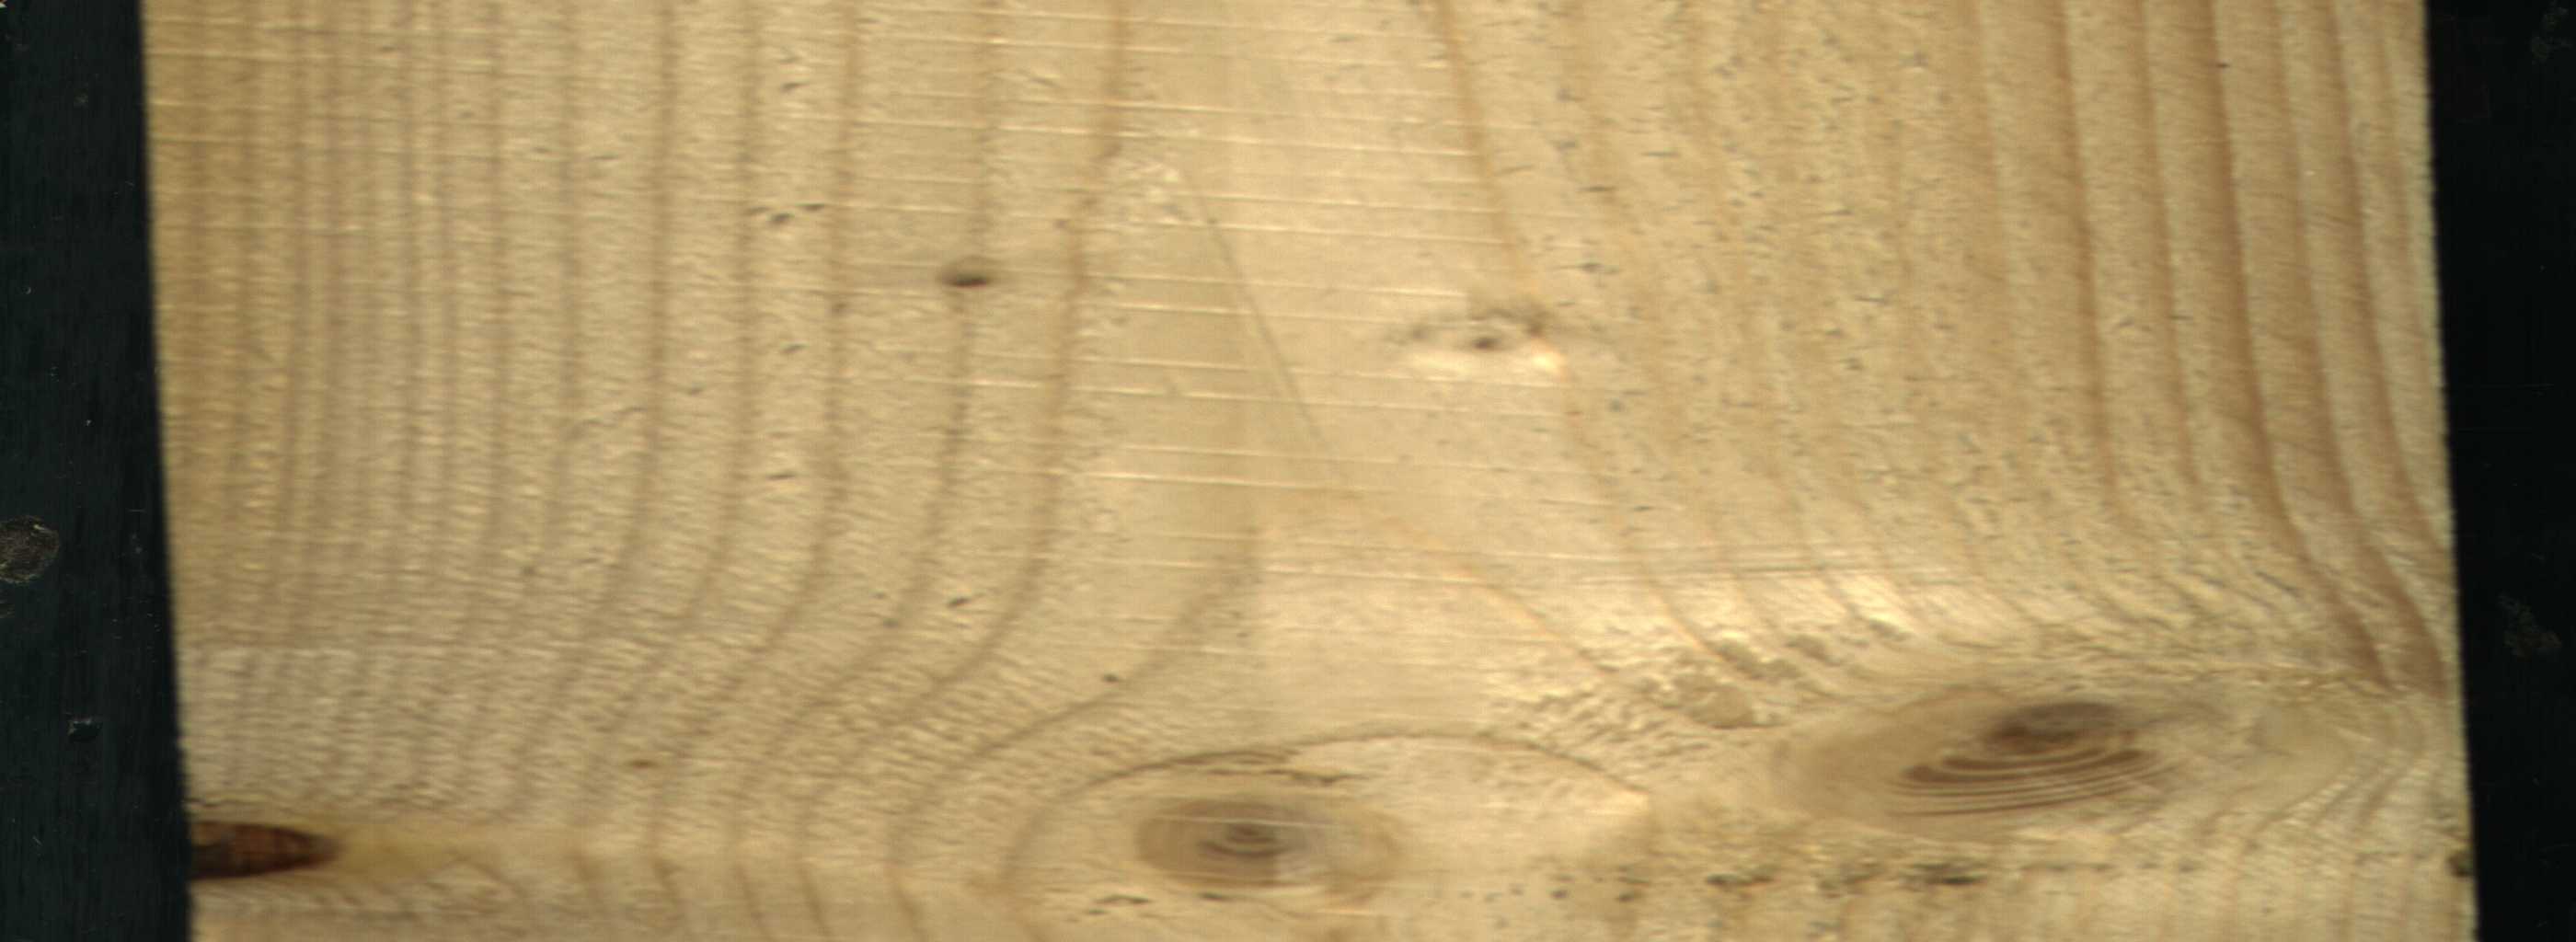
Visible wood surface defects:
Knot_missing
Live_Knot
Live_Knot
Live_Knot